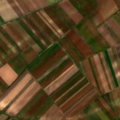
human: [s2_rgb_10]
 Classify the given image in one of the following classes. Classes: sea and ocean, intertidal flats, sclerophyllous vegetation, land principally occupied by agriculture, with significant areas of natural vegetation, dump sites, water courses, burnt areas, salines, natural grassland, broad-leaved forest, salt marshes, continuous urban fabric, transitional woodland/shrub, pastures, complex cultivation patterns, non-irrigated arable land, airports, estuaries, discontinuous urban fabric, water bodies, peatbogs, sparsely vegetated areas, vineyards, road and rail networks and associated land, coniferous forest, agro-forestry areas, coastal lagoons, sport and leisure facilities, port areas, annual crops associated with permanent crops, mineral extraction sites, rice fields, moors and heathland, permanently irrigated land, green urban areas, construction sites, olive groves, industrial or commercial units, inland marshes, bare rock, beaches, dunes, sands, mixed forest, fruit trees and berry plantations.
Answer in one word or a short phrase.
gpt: non-irrigated arable land